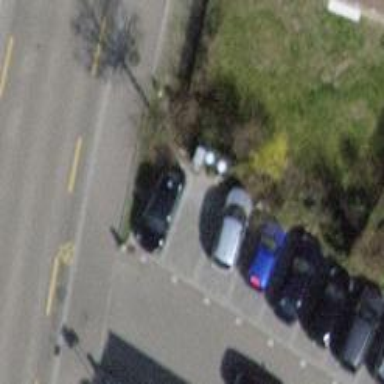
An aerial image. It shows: Charging station.